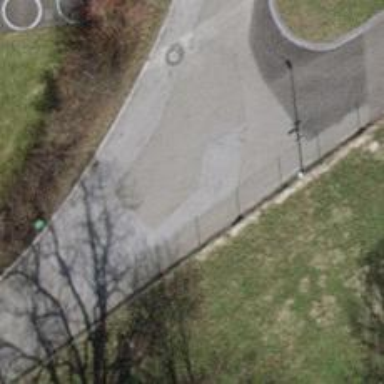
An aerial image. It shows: Footway with cycle track.